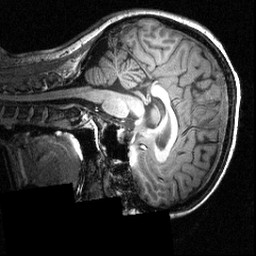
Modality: T1w
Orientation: sagittal
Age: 27
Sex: female
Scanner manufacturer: siemens
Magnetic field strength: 3.951 T
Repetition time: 1.5 s
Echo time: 0.00335 s